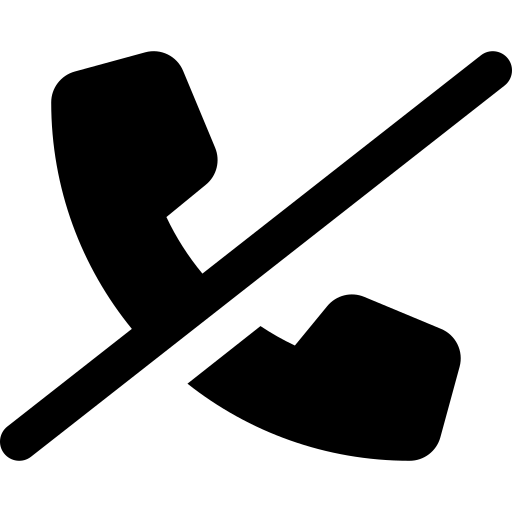
Tags: icon, FontAwesome, fa-icon, solid, phone, slash